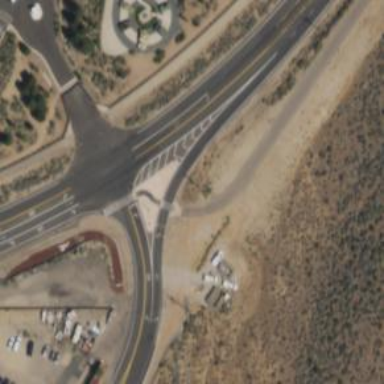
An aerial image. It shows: Secondary link road with asphalt surface.